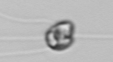
Label: flagellate_morphotype1